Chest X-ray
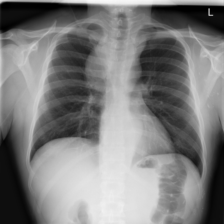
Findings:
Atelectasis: negative
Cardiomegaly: negative
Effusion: negative
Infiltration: negative
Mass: negative
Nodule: negative
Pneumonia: negative
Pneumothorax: negative
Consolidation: negative
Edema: negative
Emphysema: negative
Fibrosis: negative
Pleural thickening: negative
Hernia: negative